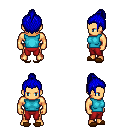
a pixel art fantasy rpg character, male body template, human, tanned skin, teal sleeveless shirt, red pants, blue short topknot hairstyle, brown slippers, four views (front, back, left, right), 2x2 character sprite sheet, small pixel art, hard edges, no anti-aliasing